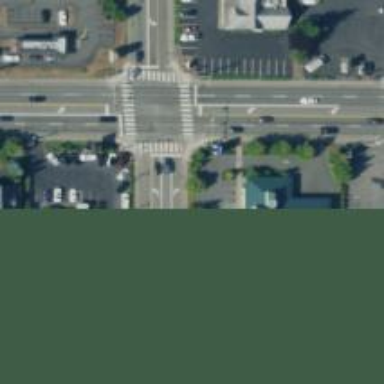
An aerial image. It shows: Marked road crossing.